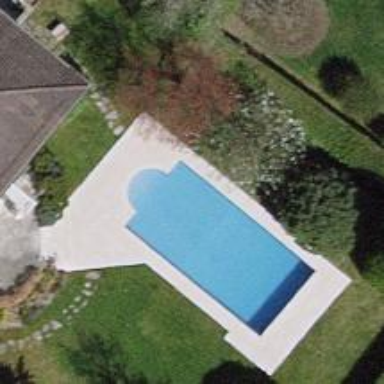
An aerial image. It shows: Swimming pool located in leisure land.